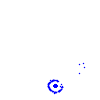
Particle: kaon